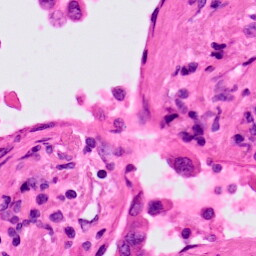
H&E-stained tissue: Lung